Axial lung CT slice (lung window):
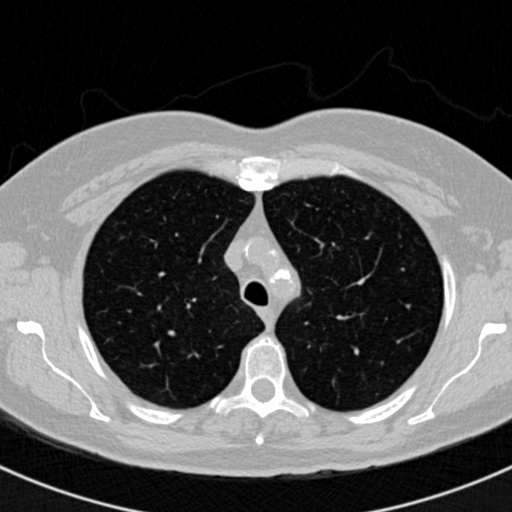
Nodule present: no